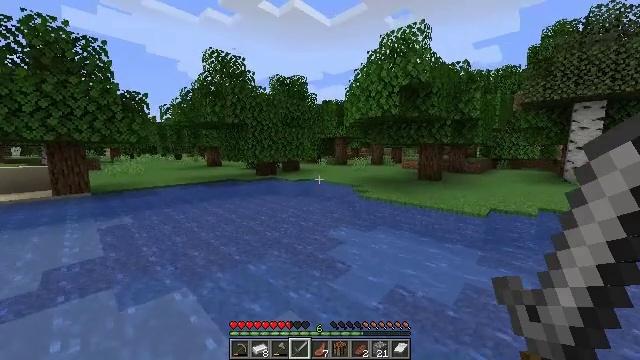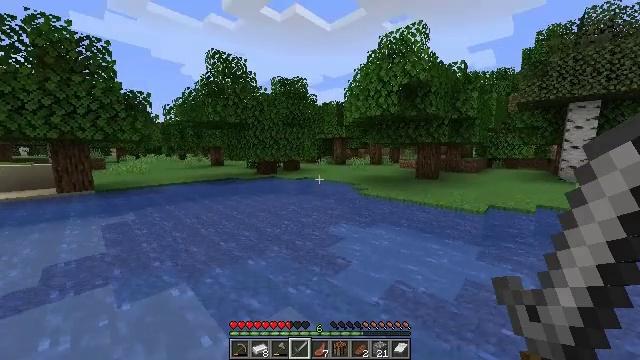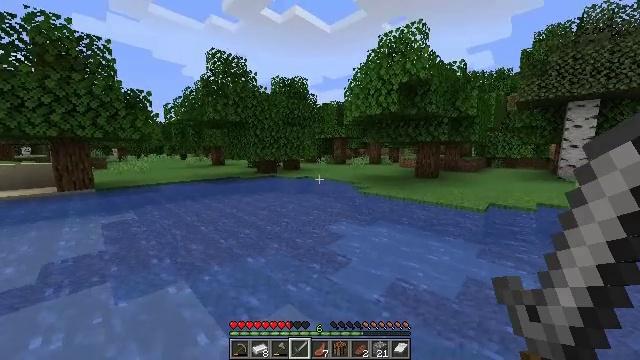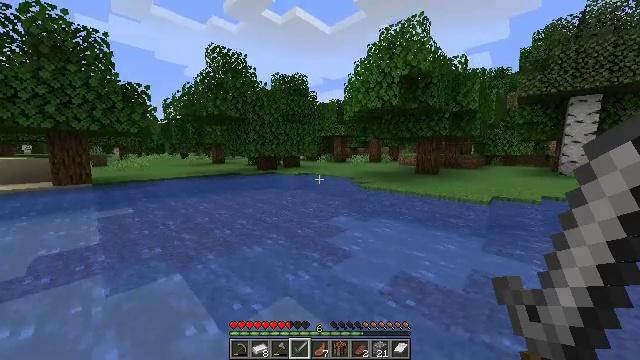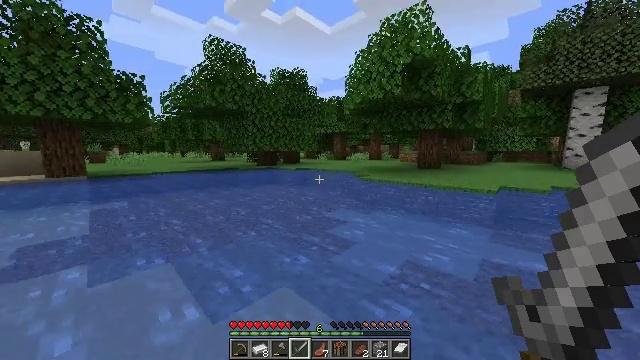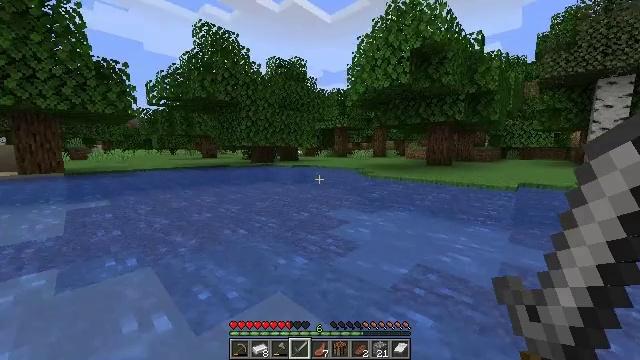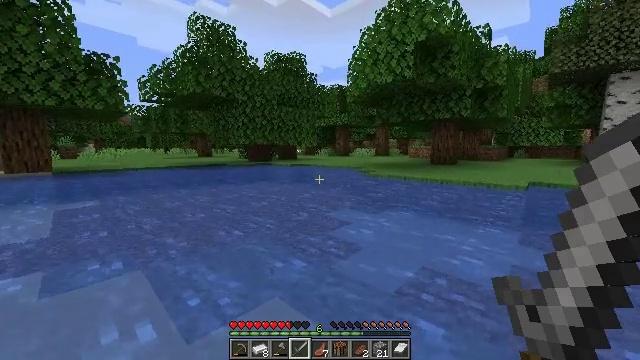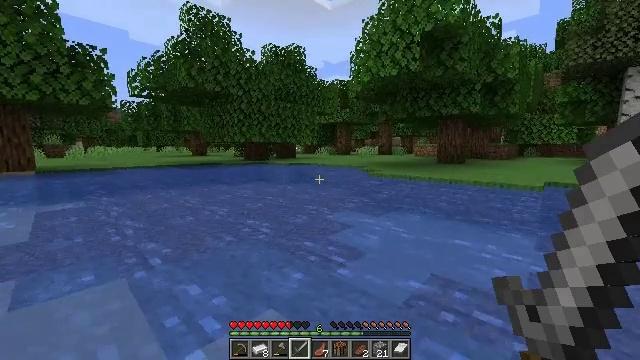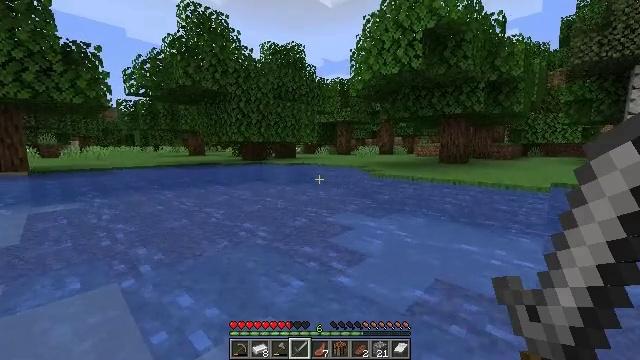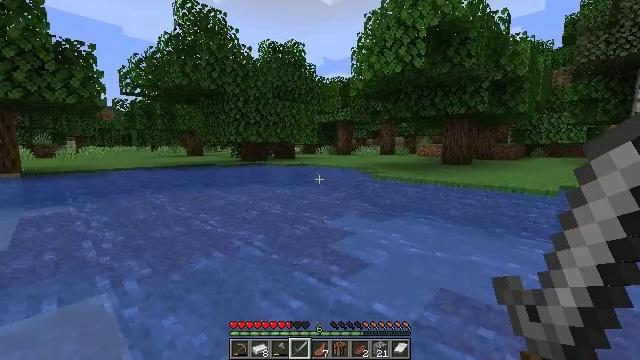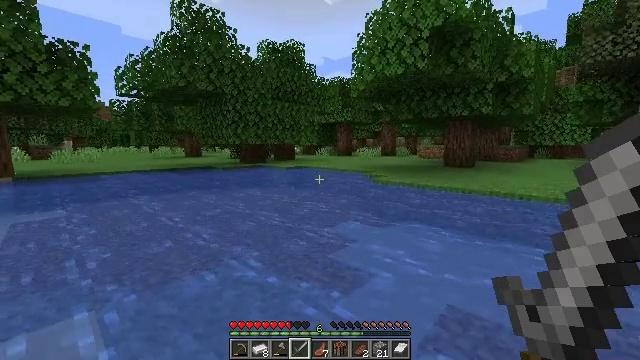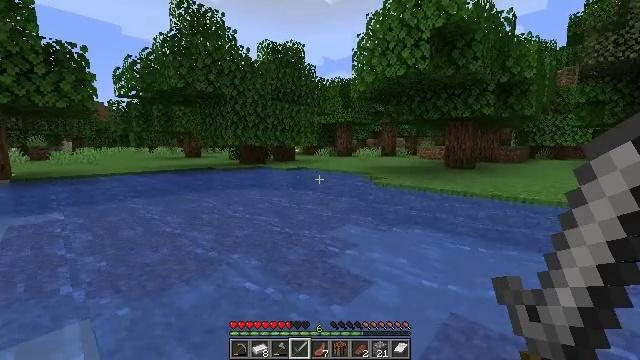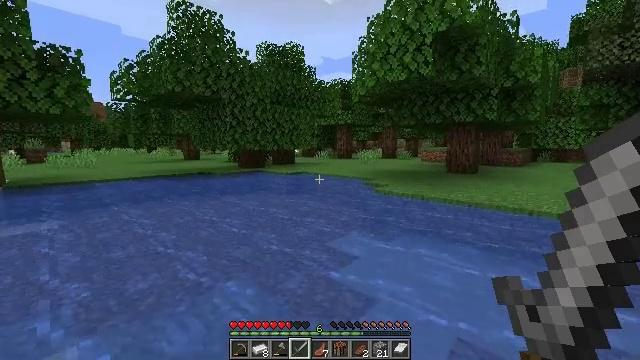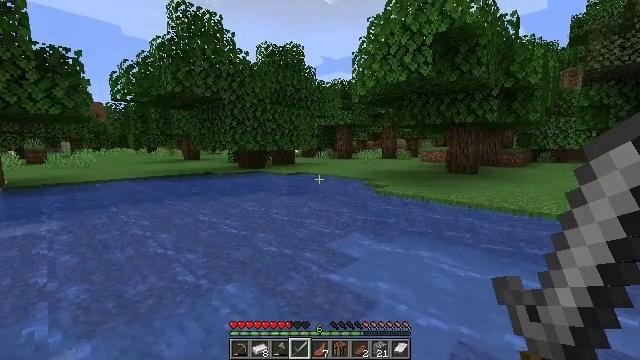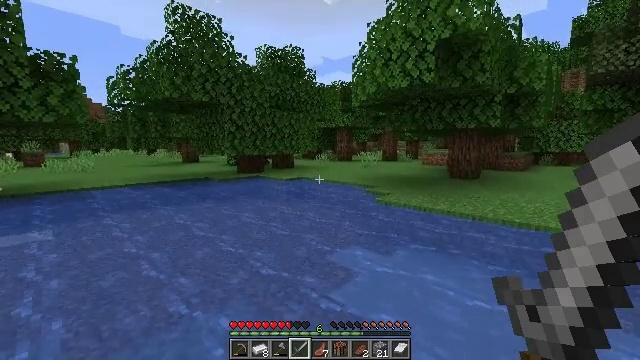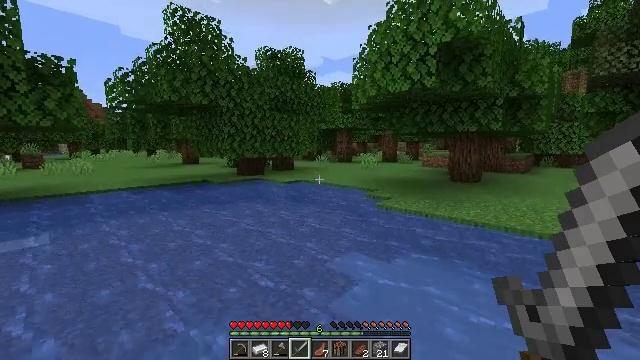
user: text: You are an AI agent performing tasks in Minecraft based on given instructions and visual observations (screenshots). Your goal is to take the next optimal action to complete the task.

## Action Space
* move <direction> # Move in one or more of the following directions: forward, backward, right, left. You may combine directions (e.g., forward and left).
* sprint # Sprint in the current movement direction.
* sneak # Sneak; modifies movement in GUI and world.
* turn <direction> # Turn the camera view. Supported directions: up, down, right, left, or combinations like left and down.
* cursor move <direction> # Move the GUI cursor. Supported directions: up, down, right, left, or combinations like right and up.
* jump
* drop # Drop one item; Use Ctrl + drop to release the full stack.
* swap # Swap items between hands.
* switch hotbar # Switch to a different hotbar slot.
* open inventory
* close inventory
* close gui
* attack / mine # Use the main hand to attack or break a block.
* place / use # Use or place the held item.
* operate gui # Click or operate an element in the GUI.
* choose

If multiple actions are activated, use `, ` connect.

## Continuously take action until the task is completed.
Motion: motion action
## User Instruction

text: Gather oak leaves by attacking.
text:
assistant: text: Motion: move forward, sprint, jump
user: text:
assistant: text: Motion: move forward, sprint, jump
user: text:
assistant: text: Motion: move forward, sprint, jump
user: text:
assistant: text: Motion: move forward, sprint, jump
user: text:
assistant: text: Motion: move forward, sprint, jump
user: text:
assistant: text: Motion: move forward, sprint, jump
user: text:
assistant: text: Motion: move forward, sprint, jump
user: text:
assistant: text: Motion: move forward, sprint, jump
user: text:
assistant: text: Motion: move forward, sprint, jump
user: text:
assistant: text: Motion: move forward, sprint, jump
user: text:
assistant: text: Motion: move forward, sprint, jump
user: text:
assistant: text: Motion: move forward, sprint, jump
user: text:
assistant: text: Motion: move forward, sprint, jump
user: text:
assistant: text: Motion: move forward, sprint, jump
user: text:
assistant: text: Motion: move forward, sprint, jump
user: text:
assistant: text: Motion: move forward, sprint, jump
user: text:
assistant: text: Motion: move forward, sprint, jump
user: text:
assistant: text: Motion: move forward, sprint, jump
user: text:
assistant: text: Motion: move forward, sprint, jump
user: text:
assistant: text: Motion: move forward, sprint, jump
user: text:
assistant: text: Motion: move forward, sprint, jump
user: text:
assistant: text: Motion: move forward, sprint, jump
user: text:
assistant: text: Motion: move forward, sprint, jump
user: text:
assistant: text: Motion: move forward, sprint, jump
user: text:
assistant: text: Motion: move forward, sprint, jump
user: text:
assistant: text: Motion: move forward, sprint, jump
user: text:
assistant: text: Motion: move forward, sprint, jump
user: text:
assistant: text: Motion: move forward, sprint, jump
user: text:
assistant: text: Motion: move forward, sprint, jump
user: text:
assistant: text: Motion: move forward, sprint, jump